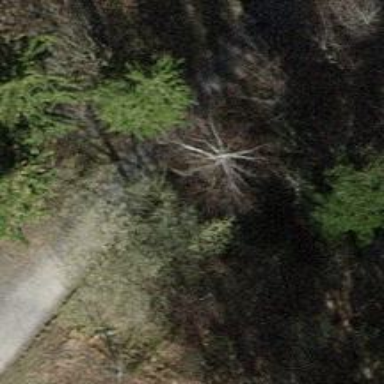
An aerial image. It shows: Beautiful tree in nature.